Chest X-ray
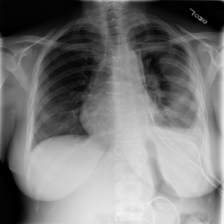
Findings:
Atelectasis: negative
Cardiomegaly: negative
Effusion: positive
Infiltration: negative
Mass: negative
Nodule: negative
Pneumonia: negative
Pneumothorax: negative
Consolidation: negative
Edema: negative
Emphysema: negative
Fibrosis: negative
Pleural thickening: positive
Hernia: negative